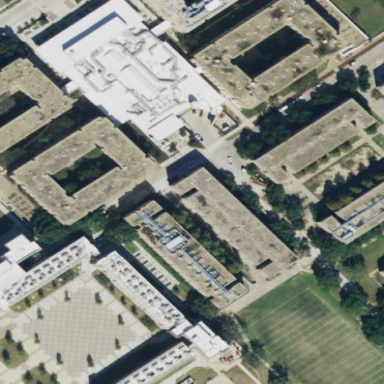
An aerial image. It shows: Residential building part of university campus.